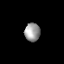
Tissue: lung
Cell type: Epithelial cells
Senescence score: 0.1712
Nuclear area (px): 279
Mean DAPI intensity: 154.66